Question: I'm using PyQt4 and python 2.7.9. I have a QTreeView that contains data from Oracle database. the code is this:
'''
model = QStandardItemModel(0,1)
self.treeMedia.setModel(model)
for rowalb in self.SELECT_TREE_ALBUM(codus):
nodeItem = QStandardItem(str(rowalb[1]).decode('utf-8'))
for rowph in self.SELECT_TREE_PHOTO(int(rowalb[0])):
childItem = QStandardItem(str(rowph[0]))
childItem.setEditable(False)
nodeItem.insertRows(0, [childItem])
nodeItem.setEditable(False)
model.appendRow(nodeItem)
model.setHorizontalHeaderLabels(['Data'])
'''
The SELECT_TREE_ALBUM (codus is the id of the album's owner) and SELECT_TREE_PHOTO are the functions that return data from database.The rowalb <URL> is the name of the album and rowalb[0] is the ID, the rowalb[0] is used to get photos of this album.The picture shows this view:

I want to get the childItem data (e.g. 1491475964461012, 1491475821127693, 1491475631127712, 1491475141127761 or 1480407552234520) using doubleclick event. I tried to put these code into the constructor:
'''
self.treeMedia.doubleClicked.connect(self.treeMedia_doubleClicked)
'''
and after that I added the function:
'''
def treeMedia_doubleClicked(self,index):
item = self.treeMedia.model().item(index.row(),index.column())
strData = item.data(0).toPyObject()
#self.treeMedia.currentIndex()
print('' + str(strData))
'''
but sometimes I see the nodeItem information (e.g. "terror" or "fotos de perfil") and other ones I get this error: "AttributeError: 'NoneType' object has no attribute 'data'".What could be the problem? is the problem in filling the qtreeview? or is the problem in double click event function when using the index? Please help me. Thanks in advance.
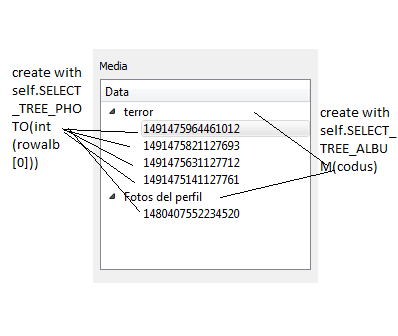
Answer: If anyone is looking for answer.
'''
def treeMedia_doubleClicked(self,index):
item = self.treeView.selectedIndexes()[0]
print item.model().itemFromIndex(index).text()
'''